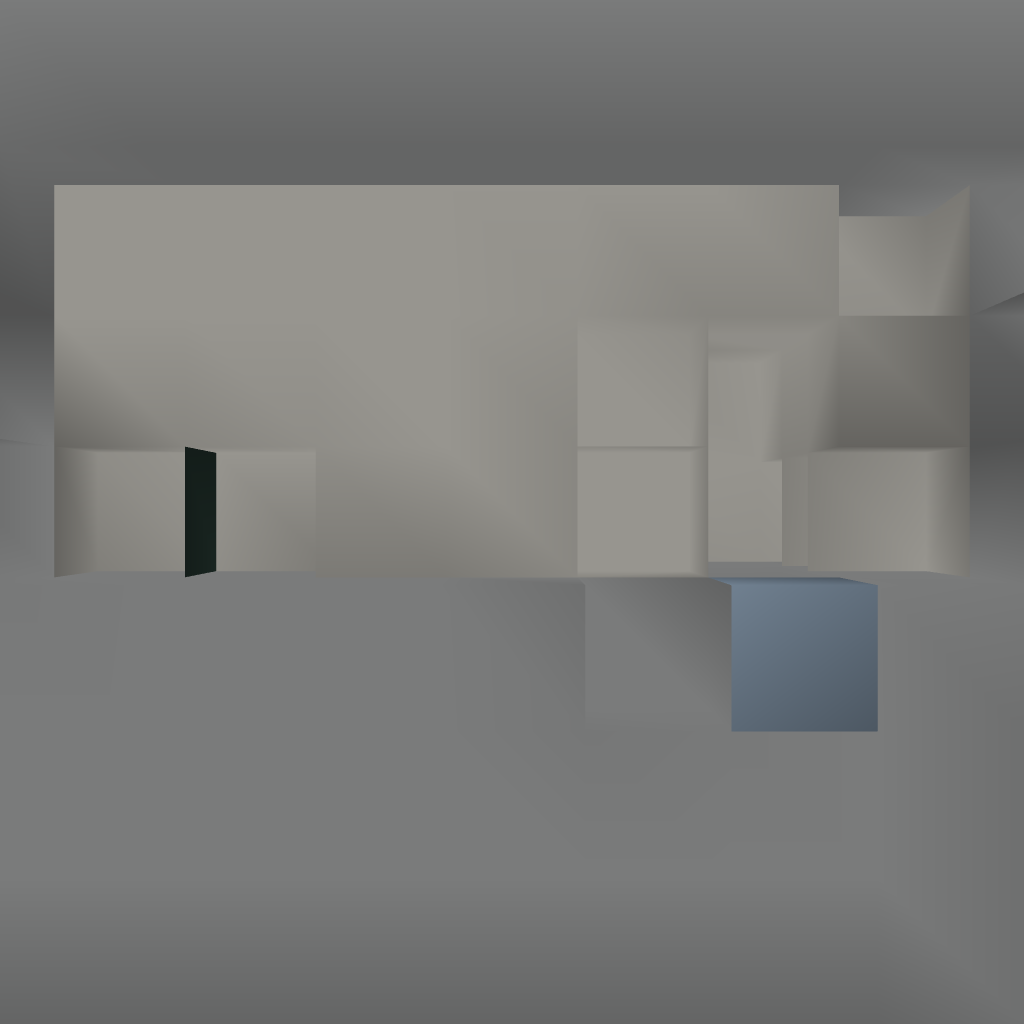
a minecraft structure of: Zombie Trap